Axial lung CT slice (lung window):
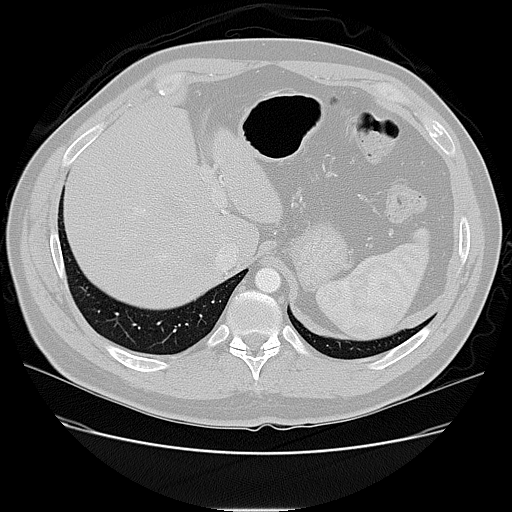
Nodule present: no